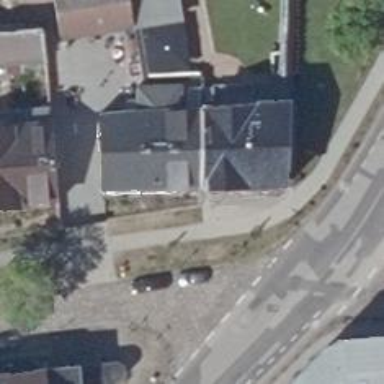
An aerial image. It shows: Pub.